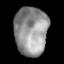
Tissue: lung
Cell type: Epithelial cells
Senescence score: 0.2217
Nuclear area (px): 1577
Mean DAPI intensity: 147.436